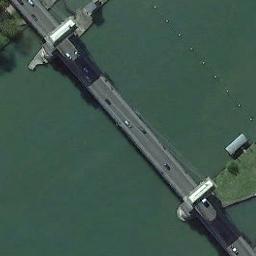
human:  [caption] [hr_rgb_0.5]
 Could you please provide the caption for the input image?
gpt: There is a bridge with some cars over the river .

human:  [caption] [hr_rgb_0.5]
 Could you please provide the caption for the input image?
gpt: A bridge connects the land on both sides of the turquoise water  There are white supports and many cars on the bridge .

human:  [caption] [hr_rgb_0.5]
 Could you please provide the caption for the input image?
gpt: The banks of the river are densely forested and the water is blue .

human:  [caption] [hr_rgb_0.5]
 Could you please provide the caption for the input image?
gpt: A bridge built on a dark green river and some cars on the bridge .

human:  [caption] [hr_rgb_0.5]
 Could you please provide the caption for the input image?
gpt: There are many cars on the bridge .